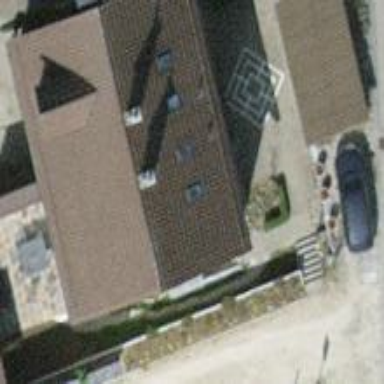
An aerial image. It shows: Semidetached house with gabled roof.